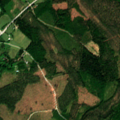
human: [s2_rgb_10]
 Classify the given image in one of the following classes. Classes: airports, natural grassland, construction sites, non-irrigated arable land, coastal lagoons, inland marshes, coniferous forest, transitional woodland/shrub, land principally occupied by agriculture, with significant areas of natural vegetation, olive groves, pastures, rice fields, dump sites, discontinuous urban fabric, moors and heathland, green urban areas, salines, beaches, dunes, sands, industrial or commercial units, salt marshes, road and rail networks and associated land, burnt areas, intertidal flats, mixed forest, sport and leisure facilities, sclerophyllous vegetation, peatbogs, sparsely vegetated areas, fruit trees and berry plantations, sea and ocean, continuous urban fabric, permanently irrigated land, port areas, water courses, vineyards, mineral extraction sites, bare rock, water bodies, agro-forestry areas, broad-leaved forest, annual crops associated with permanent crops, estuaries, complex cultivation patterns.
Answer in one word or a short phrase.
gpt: land principally occupied by agriculture, with significant areas of natural vegetation, coniferous forest, mixed forest, transitional woodland/shrub